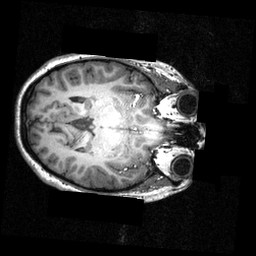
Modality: T1w
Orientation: axial
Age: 24
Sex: female
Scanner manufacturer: siemens
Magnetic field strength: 3.951 T
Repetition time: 1.5 s
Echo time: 0.00335 s